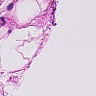
Metastatic tissue present: no